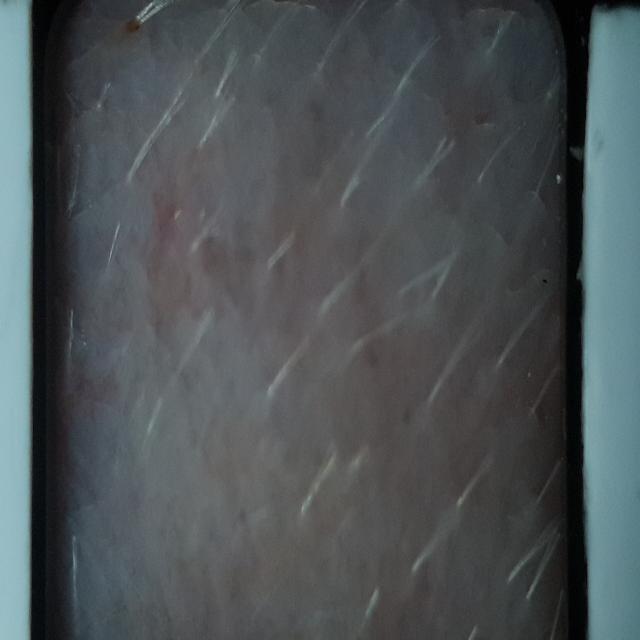
Canine dermatitis — inflammation of the skin presenting with erythema, pruritus, papules, and excoriation. May be allergic, contact, or atopic in origin.